Question: I was learning some OOP concept in C# today and while learning i found that a
sub class Object is able to call a method directly from its super class which is overridden, i am familiar with Java in which if a method is overridden from its
super class and if a sub class object is calling the same method then the one which is present in a sub class is executed and not the super class method to do that we use "super" keyword.
My Que is how does C# provide such feature that directly allows a sub class object to execute the super class method which is overridden
The below image is the code in which the sub class object "obj" allows me
to call the super class method display by giving an option "void Super.display"

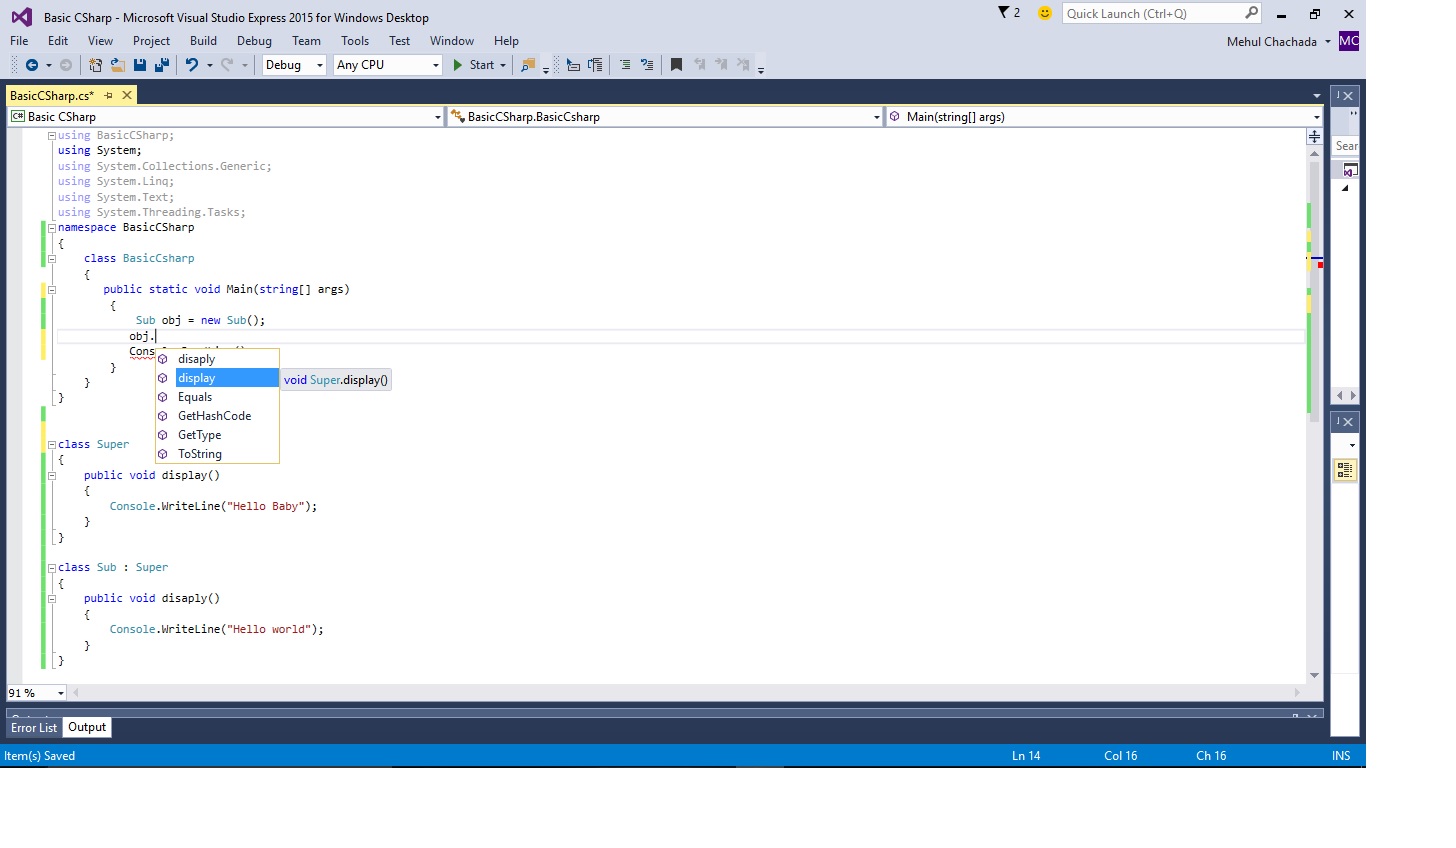
Answer: From the image, you haven't 'override' the method from base class, instead you are <URL>.
With method hiding you can't call base class method from the child class like in the screen shot you have:
Code from Screen-shot.
'''
Sub obj = new Sub();
obj.display();// this will call the child class method
'''
The reference to 'Super.display' in intellisence is probably buggy, you can't call a hidden method from the base class like that.
'new'
To achieve a proper override, your method in base class has to be 'virtual' or 'abstract' like:
'''
public class Super
{
public virtual void display()
{
Console.WriteLine("super/base class");
}
}
public class Sub : Super
{
public override void display()
{
Console.WriteLine("Child class");
}
}
'''
and then you can call it like:
'''
Super obj = new Sub();
obj.display(); //child class
Super objSuper = new Super();
objSuper.display(); //base class method
'''
If you want to call base class method from inside the child class then use the 'base' keyword like:
'''
public override void display()
{
base.display();
Console.WriteLine("Child class");
}
'''